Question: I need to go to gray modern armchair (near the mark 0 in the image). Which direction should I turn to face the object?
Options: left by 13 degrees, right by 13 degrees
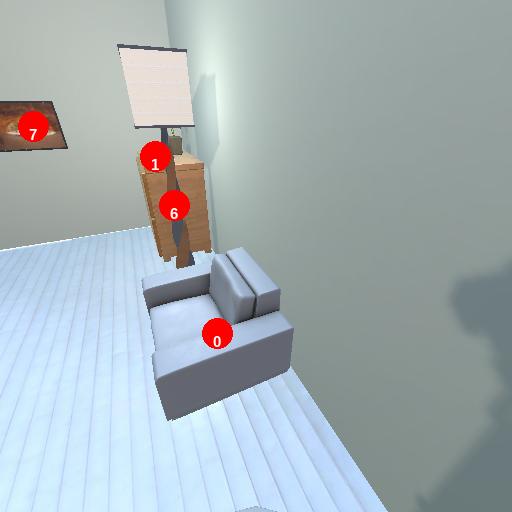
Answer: left by 13 degrees